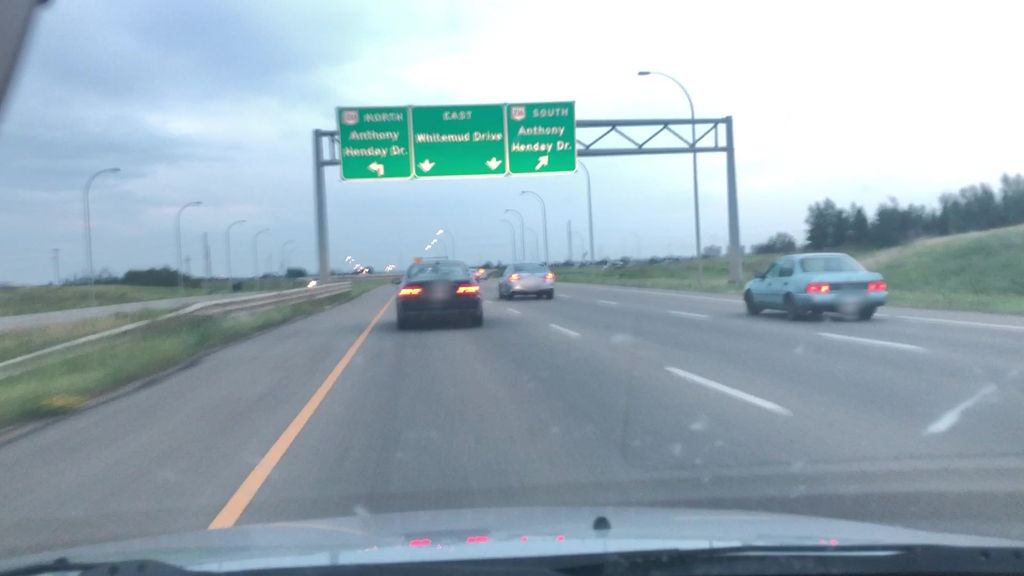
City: edmonton